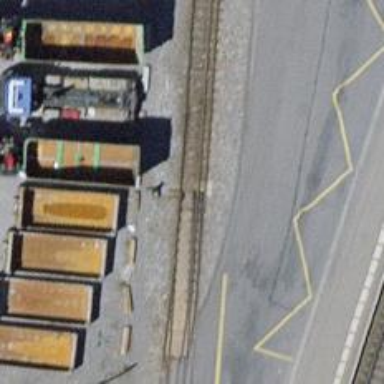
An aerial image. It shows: Railway switch.